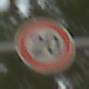
Verkehrszeichen: Geschwindigkeit20
Umgebung: Outdoor, RoadRail
Tageszeit: SunriseSunset
Wetter: Clear
Licht: Natural
Jahreszeit: NotSpecified
Kontrast: LowContrast